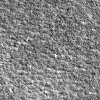
Atmospheric dust classification: not_dusty